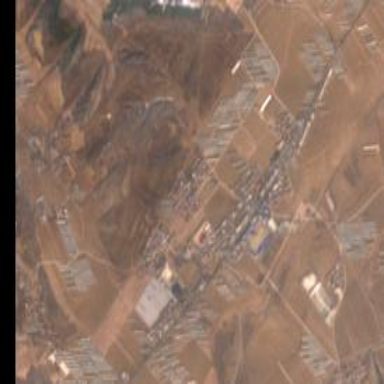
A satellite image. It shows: Ethnic township within town.